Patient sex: M
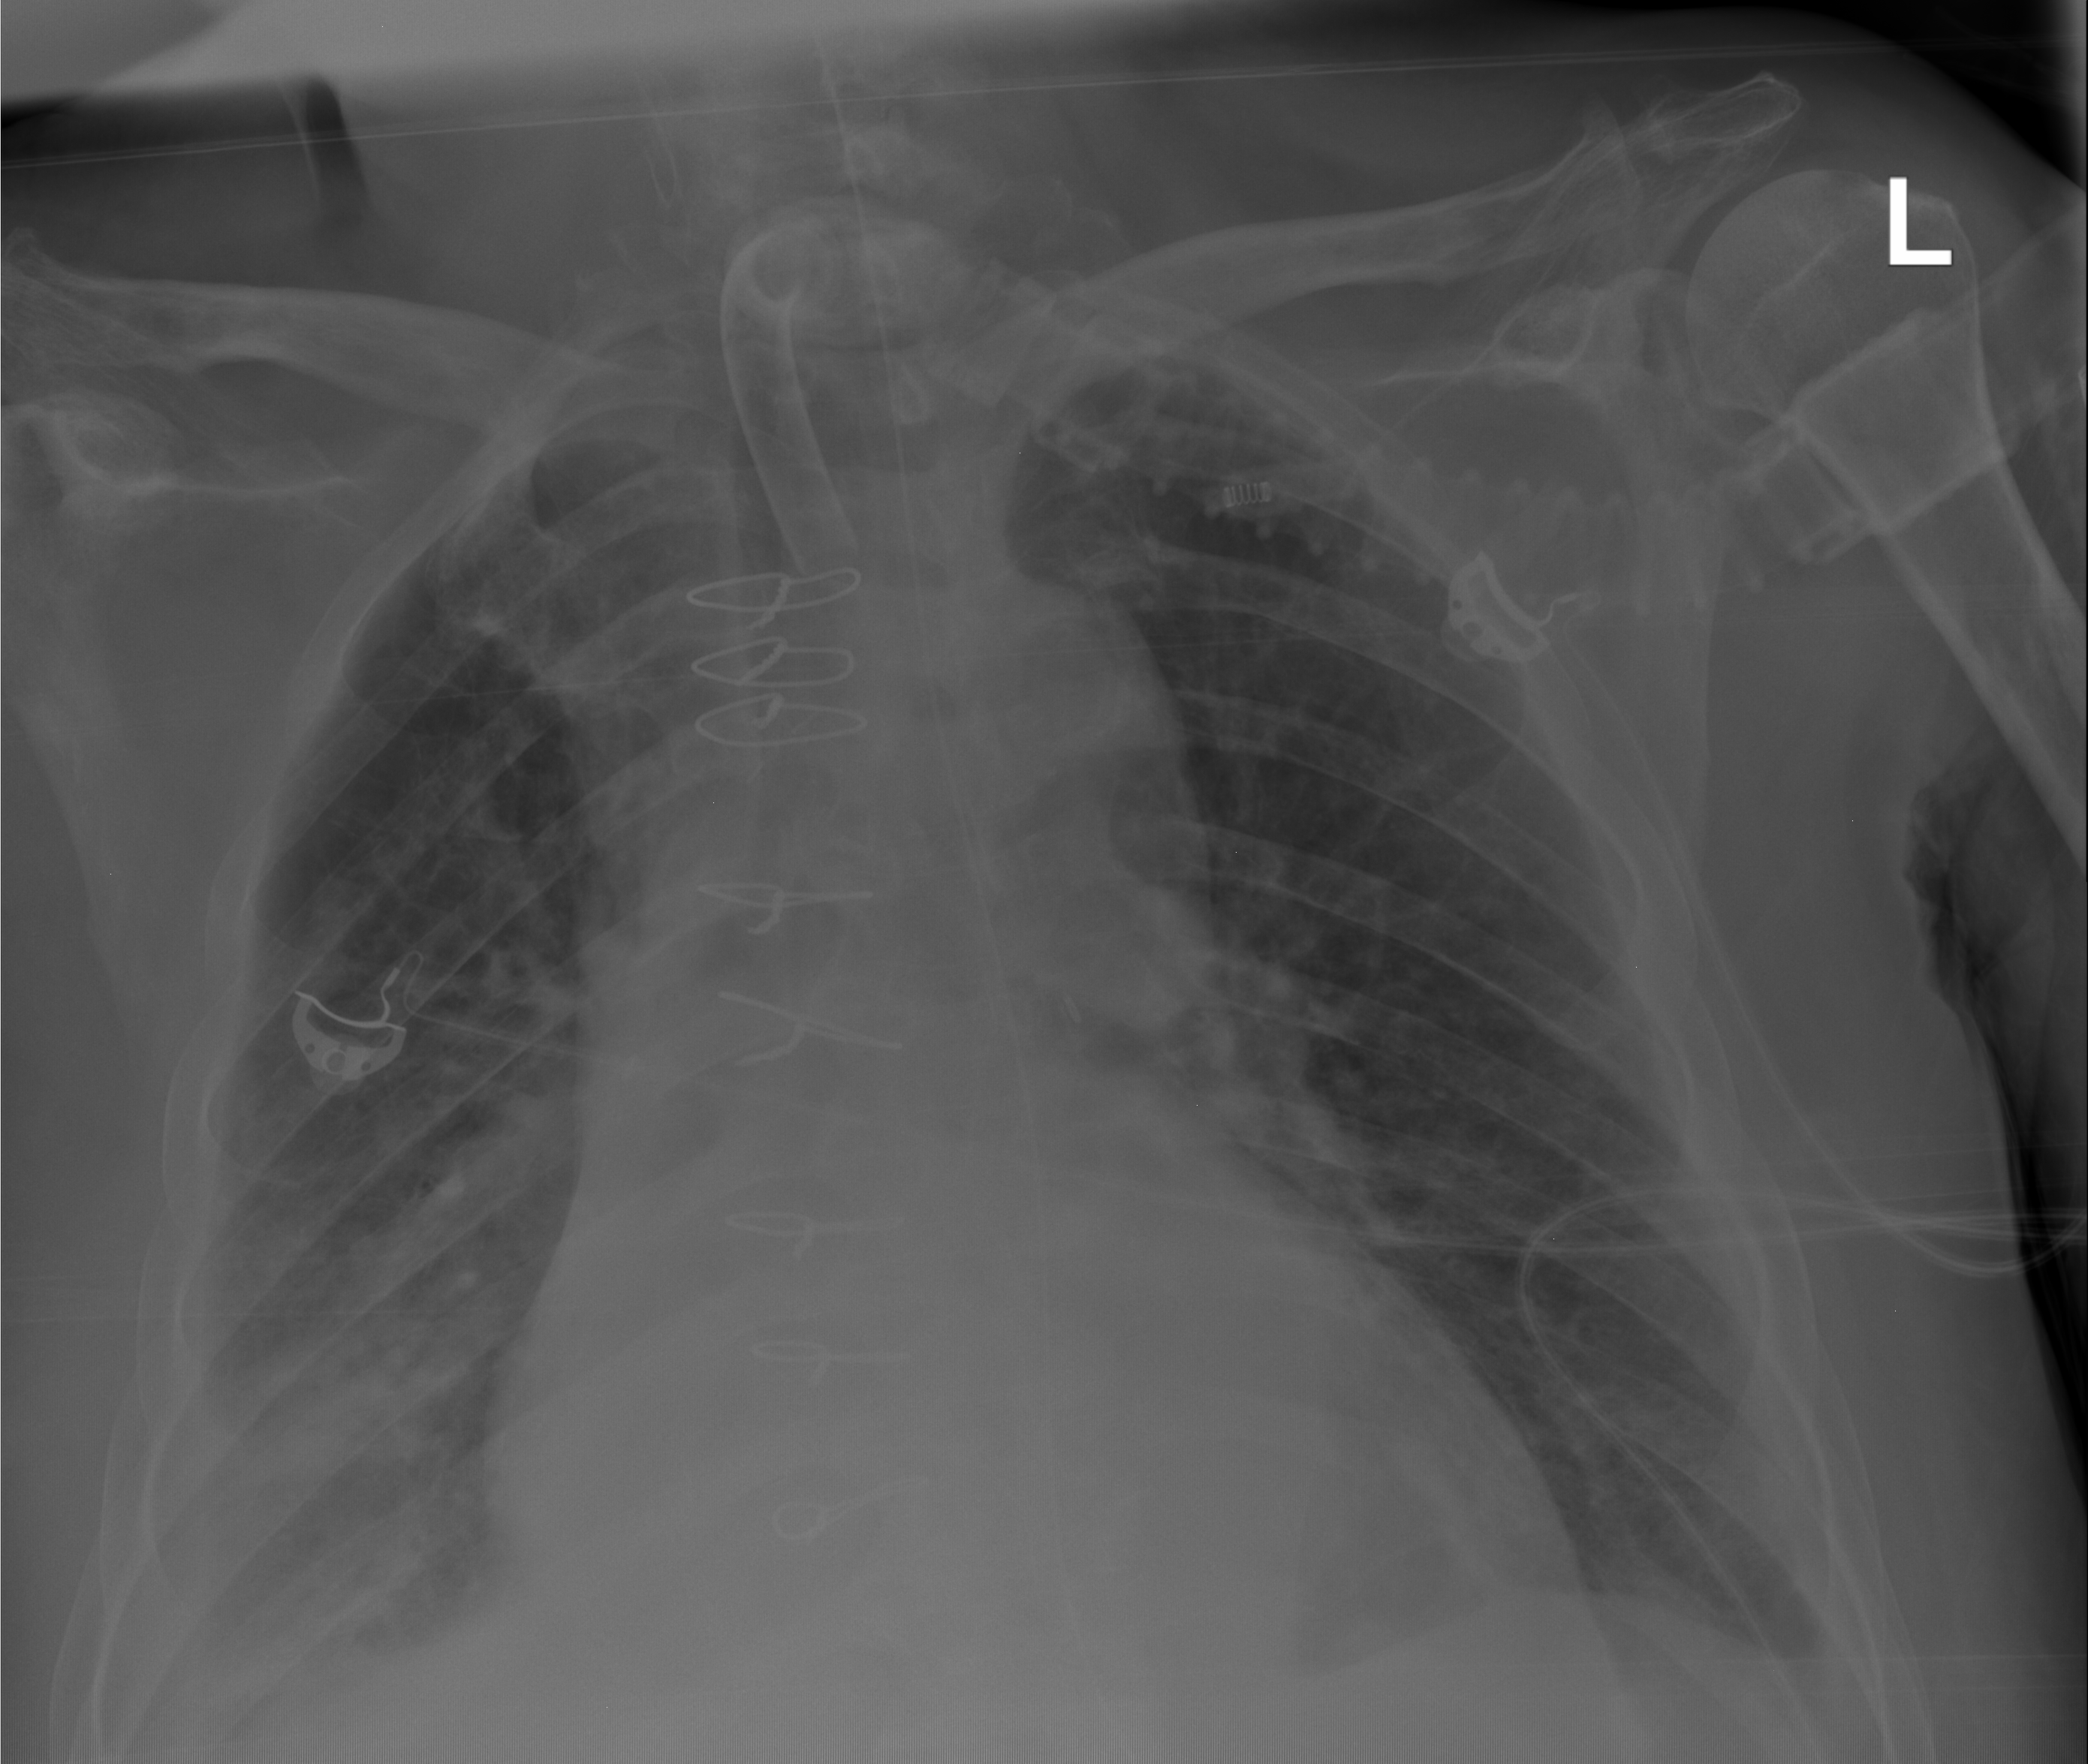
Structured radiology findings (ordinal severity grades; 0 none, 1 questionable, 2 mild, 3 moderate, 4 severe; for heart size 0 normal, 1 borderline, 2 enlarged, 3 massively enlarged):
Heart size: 2
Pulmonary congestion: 2
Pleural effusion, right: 2
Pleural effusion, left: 2
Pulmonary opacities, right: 3
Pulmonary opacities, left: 0
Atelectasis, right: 3
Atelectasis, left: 2